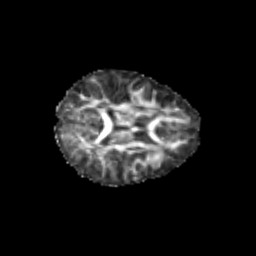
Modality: FA
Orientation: axial
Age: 7
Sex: female
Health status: healthy